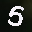
Label: 5